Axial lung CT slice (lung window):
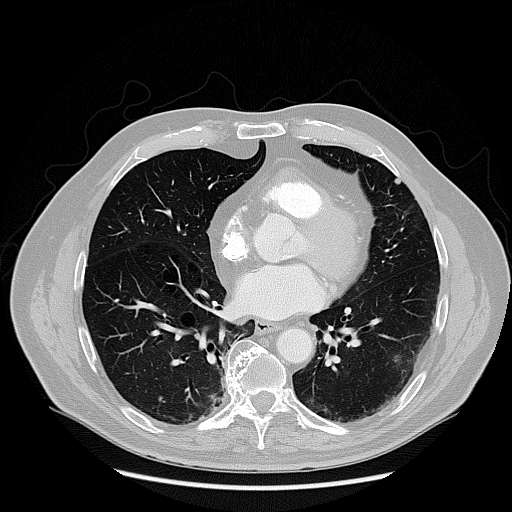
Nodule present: yes
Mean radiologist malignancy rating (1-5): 2.5